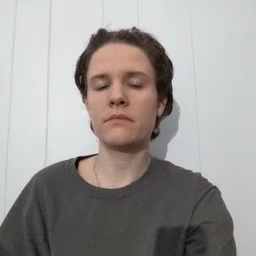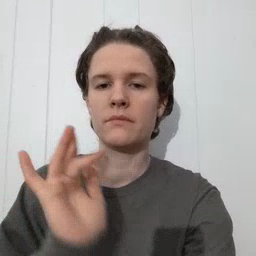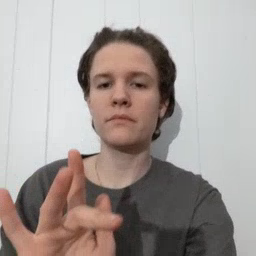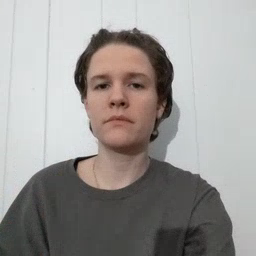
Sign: touch